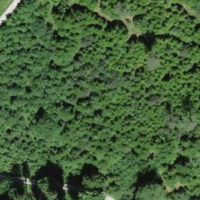
EUNIS habitat code: 43
Species observed at this site:
Juglans regia